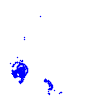
Particle: pion